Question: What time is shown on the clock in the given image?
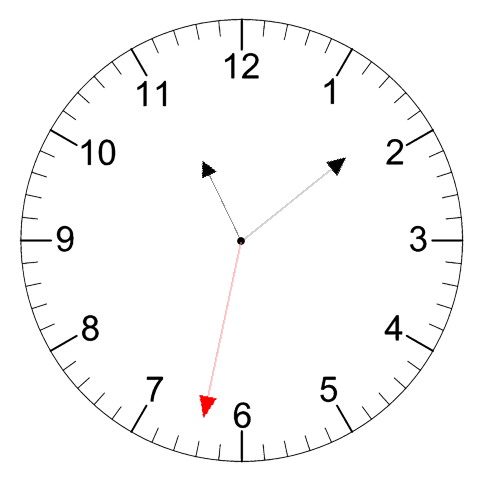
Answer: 11:08:32